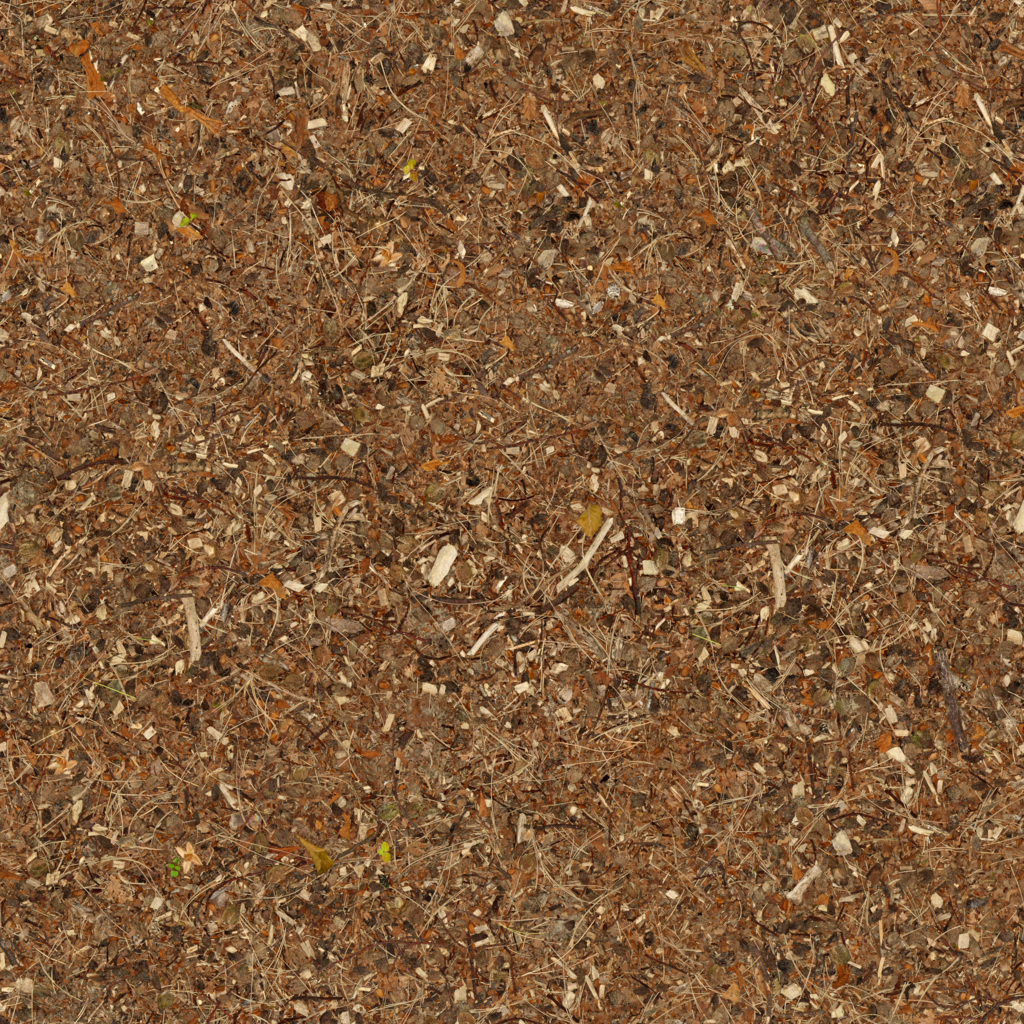
Texture map type: Color